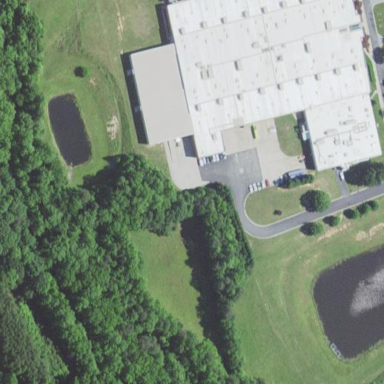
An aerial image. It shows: Industrial building.